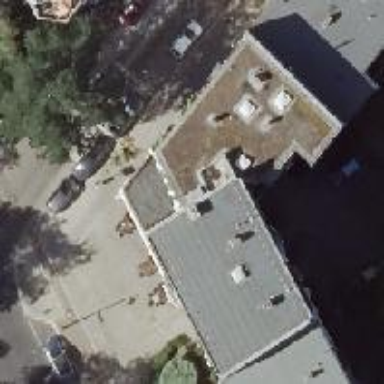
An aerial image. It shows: Bakery.